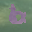
Label: 6